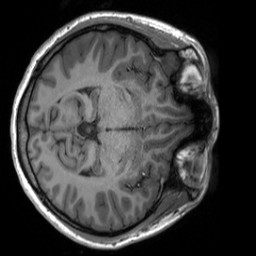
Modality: T1w
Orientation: axial
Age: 19
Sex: female
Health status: healthy
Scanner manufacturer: siemens
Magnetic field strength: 3 T
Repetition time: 2 s
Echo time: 0.00232 s